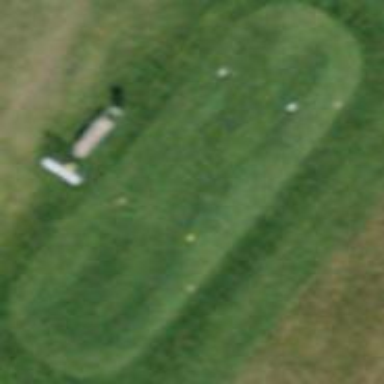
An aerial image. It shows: Golf tee.